Question: I have a problem:
I have a table in which I have the status of a switch (1 = ON, 0 = OFF) of a charger, and sometimes (we don't have a standard range of time) we detect the status.
Now, I need to calculate the average of a second field, between consecutives ON (sometimes there are 12/13 consecutives ON status), until I found a OFF (excluded from the average), for every range of ON status.
We have an ID field that identifies different chargers.
I hope I have been able to explain.
EDIT:
I'm sorry, I didn't explain well, I need to select start and end date (timestamp), that I will use to calculate the average in another table. Sorry for my mistake
I want a result like:

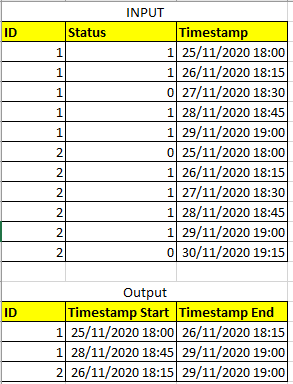
Answer: You can use 'MATCH_RECOGNIZE' from Oracle 12:
'''
SELECT *
FROM table_name
MATCH_RECOGNIZE(
PARTITION BY id
ORDER BY "TIMESTAMP"
MEASURES
FIRST( "TIMESTAMP" ) AS timestamp_start,
LAST( "TIMESTAMP" ) AS timestamp_end
PATTERN ( status_on+ )
DEFINE status_on AS status = 1
);
'''
Which, for the sample data:
'''
CREATE TABLE table_name (
"TIMESTAMP" DATE,
id NUMBER,
status NUMBER(1,0)
CHECK ( status IN ( 1, 0 ) )
);
INSERT INTO table_name ( id, "TIMESTAMP", status )
SELECT 1 AS device_id,
DATE '2020-11-25' + INTERVAL '18:00:00' HOUR TO SECOND AS "TIMESTAMP",
1 AS status
FROM DUAL UNION ALL
SELECT 1, DATE '2020-11-26' + INTERVAL '18:15:00' HOUR TO SECOND, 1 FROM DUAL UNION ALL
SELECT 1, DATE '2020-11-27' + INTERVAL '18:30:00' HOUR TO SECOND, 0 FROM DUAL UNION ALL
SELECT 1, DATE '2020-11-28' + INTERVAL '18:45:00' HOUR TO SECOND, 1 FROM DUAL UNION ALL
SELECT 1, DATE '2020-11-29' + INTERVAL '19:00:00' HOUR TO SECOND, 1 FROM DUAL UNION ALL
SELECT 2, DATE '2020-11-25' + INTERVAL '18:00:00' HOUR TO SECOND, 0 FROM DUAL UNION ALL
SELECT 2, DATE '2020-11-26' + INTERVAL '18:15:00' HOUR TO SECOND, 1 FROM DUAL UNION ALL
SELECT 2, DATE '2020-11-27' + INTERVAL '18:30:00' HOUR TO SECOND, 1 FROM DUAL UNION ALL
SELECT 2, DATE '2020-11-28' + INTERVAL '18:45:00' HOUR TO SECOND, 1 FROM DUAL UNION ALL
SELECT 2, DATE '2020-11-29' + INTERVAL '19:00:00' HOUR TO SECOND, 1 FROM DUAL UNION ALL
SELECT 2, DATE '2020-11-30' + INTERVAL '19:15:00' HOUR TO SECOND, 0 FROM DUAL;
'''
Outputs:
>
<URL>
---
# Update
Or you can use analytic functions:
'''
SELECT id,
MIN( "TIMESTAMP" ) AS timestamp_start,
MAX( "TIMESTAMP" ) AS timestamp_end
FROM (
SELECT "TIMESTAMP",
id,
status,
SUM(1-status) OVER ( PARTITION BY id ORDER BY "TIMESTAMP" )
AS grp
FROM table_name
) t
WHERE status = 1
GROUP BY id, grp;
'''
<URL>
<URL>